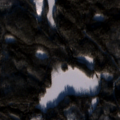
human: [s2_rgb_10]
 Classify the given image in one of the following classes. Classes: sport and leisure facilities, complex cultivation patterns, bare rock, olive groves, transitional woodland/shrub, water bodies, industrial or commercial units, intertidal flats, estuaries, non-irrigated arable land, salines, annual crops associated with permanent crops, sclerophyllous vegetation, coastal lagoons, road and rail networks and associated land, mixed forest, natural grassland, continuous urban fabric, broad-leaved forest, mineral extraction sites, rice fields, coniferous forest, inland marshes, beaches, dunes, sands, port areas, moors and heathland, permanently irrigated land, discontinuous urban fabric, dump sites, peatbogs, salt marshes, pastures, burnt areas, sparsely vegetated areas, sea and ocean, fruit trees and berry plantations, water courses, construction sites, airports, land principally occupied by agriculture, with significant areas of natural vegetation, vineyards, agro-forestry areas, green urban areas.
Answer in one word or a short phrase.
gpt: coniferous forest, mixed forest, water bodies